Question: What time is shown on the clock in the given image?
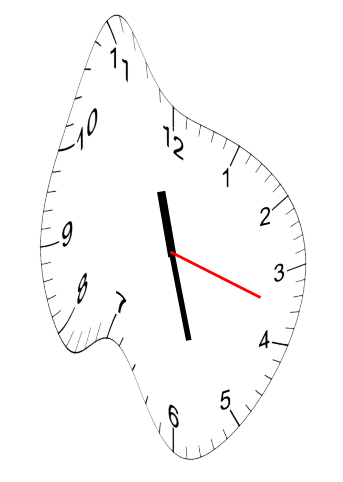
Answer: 11:27:18